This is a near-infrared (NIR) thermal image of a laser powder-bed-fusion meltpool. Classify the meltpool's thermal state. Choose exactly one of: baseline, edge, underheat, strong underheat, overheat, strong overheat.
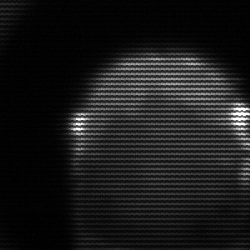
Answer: edge